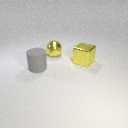
large gray rubber cylinder to the left of large yellow metal sphere